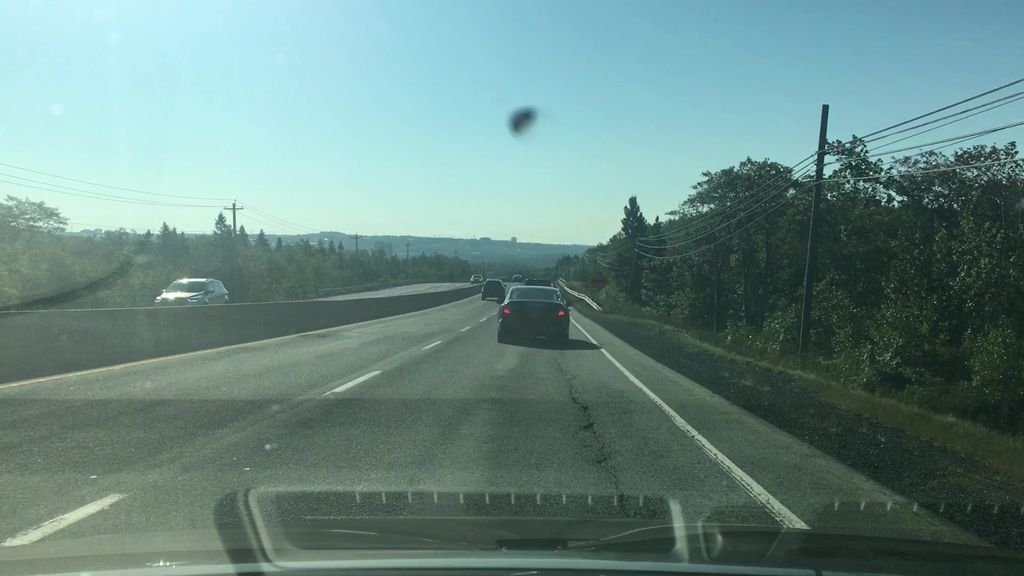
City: halifax